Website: crate-barrel
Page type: receipt
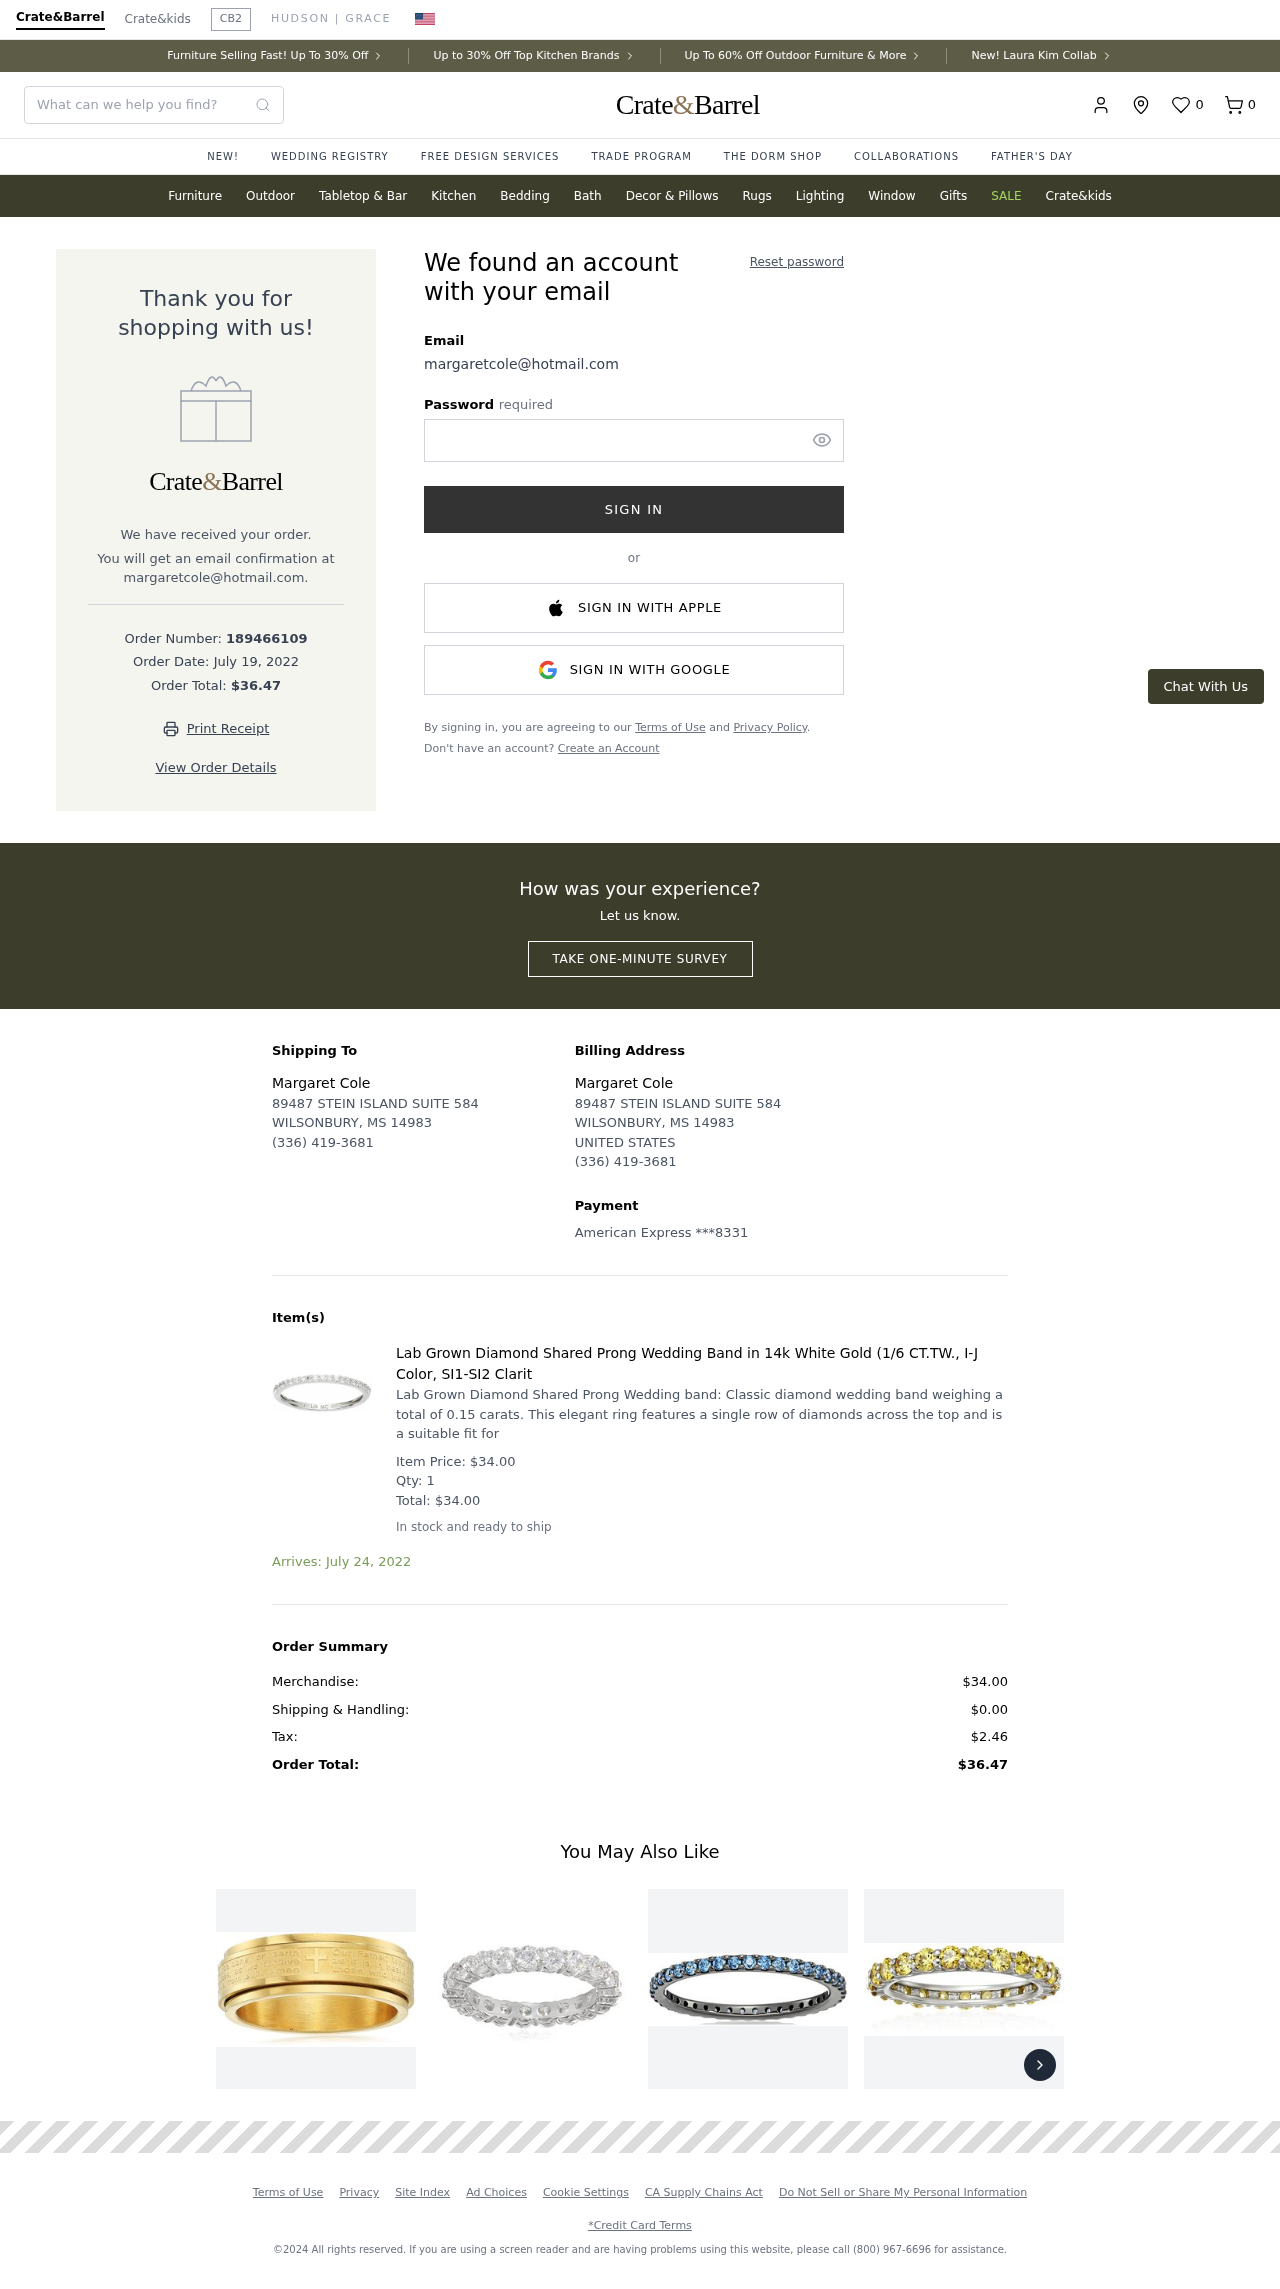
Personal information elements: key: PII_CARD_LAST4
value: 8331
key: PII_CARD_TYPE
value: American Express
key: PII_COUNTRY
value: UNITED STATES
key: PII_EMAIL
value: margaretcole@hotmail.com
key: PII_FULLNAME
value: Margaret Cole
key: PII_STREET
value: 89487 STEIN ISLAND SUITE 584
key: PII_EMAIL2
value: margaretcole@hotmail.com
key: PII_CITY_STATE_ZIP
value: WILSONBURY, MS 14983
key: PII_PHONE
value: (336) 419-3681
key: PII_FULLNAME2
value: Margaret Cole
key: PII_STREET2
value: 89487 STEIN ISLAND SUITE 584
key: PII_POSTCODE
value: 14983
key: PII_STATE_ABBR
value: MS
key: PII_POSTCODE_FULL
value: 14983
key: PII_POSTCODE_NUMERIC
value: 14983
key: PII_PHONE2
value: (336) 419-3681
Product elements: key: PRODUCT1_DESC
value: Lab Grown Diamond Shared Prong Wedding band: Classic diamond wedding band weighing a total of 0.15 carats. This elegant ring features a single row of diamonds across the top and is a suitable fit for
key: PRODUCT1_NAME
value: Lab Grown Diamond Shared Prong Wedding Band in 14k White Gold (1/6 CT.TW., I-J Color, SI1-SI2 Clarit
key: PRODUCT1_PRICE
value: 34
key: PRODUCT1_QUANTITY
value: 1
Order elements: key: ORDER_NUM_ITEMS
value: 0
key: ORDER_ID
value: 189466109
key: ORDER_DATE
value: July 19, 2022
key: ORDER_TOTAL
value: $36.47
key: ORDER_ITEM_TOTAL
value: $34.00
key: ORDER_DELIVERY_DATE
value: Arrives: July 24, 2022
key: ORDER_SUBTOTAL
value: $34.00
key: ORDER_SHIPPING_COST
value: $0.00
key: ORDER_TAX
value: $2.46
Search elements: key: HEADER_SEARCH
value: What can we help you find?
Other elements: key: FAVORITES_COUNT
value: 0